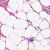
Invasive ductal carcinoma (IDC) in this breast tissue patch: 1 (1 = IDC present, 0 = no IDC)